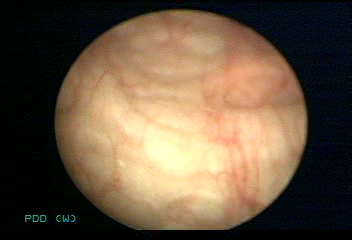
Modality: WLC
Class: Normal mucosa
Bladder cancer association: No